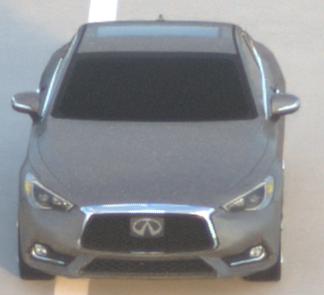
Make: Infiniti
Model: Q60 2.0t
Detailed model: Q60 (V37)
Model produced from: 2016/10
Model produced until: 2018/08
Doors: 2
Color: gray
Road condition: dry road
Daytime: sunrise or sunset
Contrast: low contrast